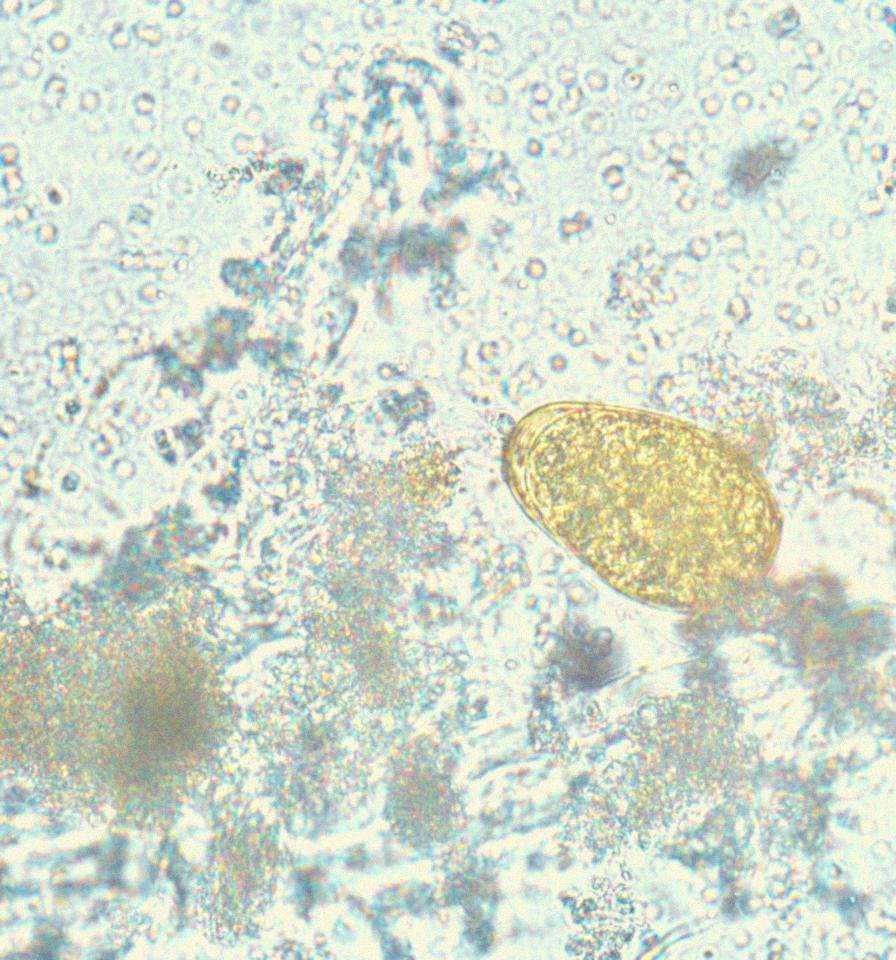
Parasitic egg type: Paragonimus spp